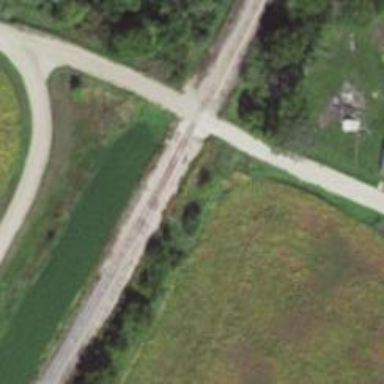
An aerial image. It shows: Railway spur junction.